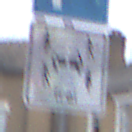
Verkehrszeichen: CarsharingfahrzeugeFrei
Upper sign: Parken
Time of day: MorningAfternoon
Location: Outdoor (Urban)
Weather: Overcast
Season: NotSpecified
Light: Natural